Interaction volume radius: 10 \u00c5
Interaction volume height: 25 \u00c5
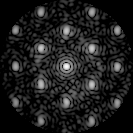
Disorder parameter: 0.3029